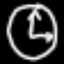
Label: clock